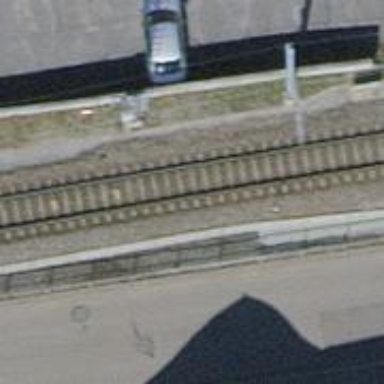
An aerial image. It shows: Railway signal.